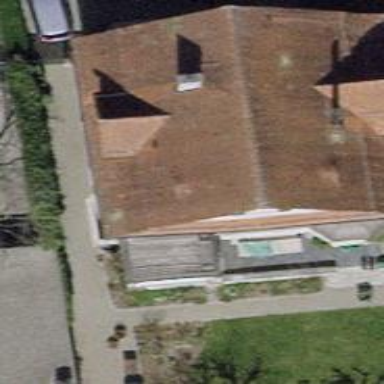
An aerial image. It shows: Gabled roof tile building made up of apartments.